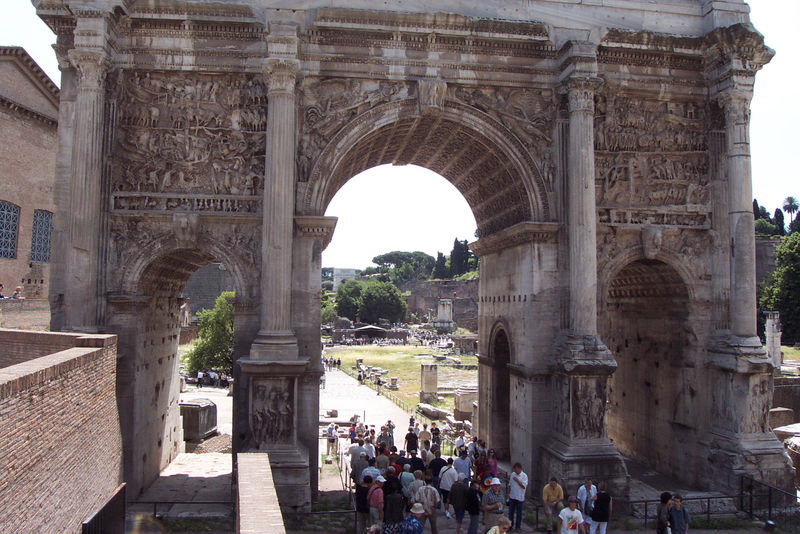
Titel: Forum Romanum: Triumphbogen des Septimius Severus
Standort: Rom, Forum Romanum (EU - I - Latium)
Schlagwörter: schatten, menschen, fenster, straße, säulen, gebäude, sockel, sonne, relief, sommer, italien, perspektive, besucher, rundbogen, verzierung, tor, foto, antike, torbogen, rom, mauern, kassetten, gegenlicht, absperrung, pompeji, triumphbogen, touristen, fote